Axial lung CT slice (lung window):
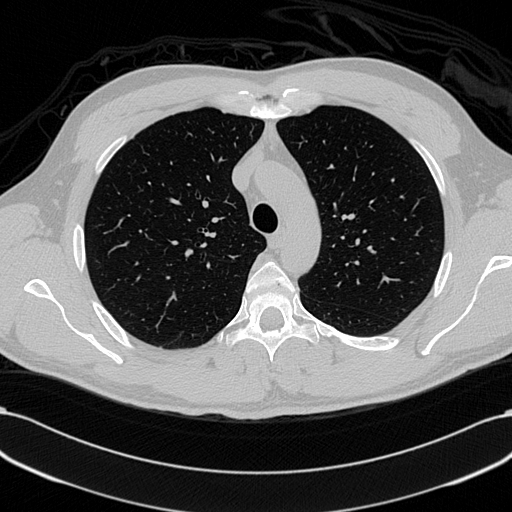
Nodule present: no